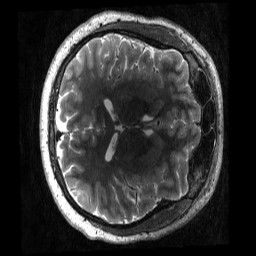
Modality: T2w
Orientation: axial
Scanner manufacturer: siemens
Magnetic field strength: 3 T
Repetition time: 3.2 s
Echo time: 0.563 s